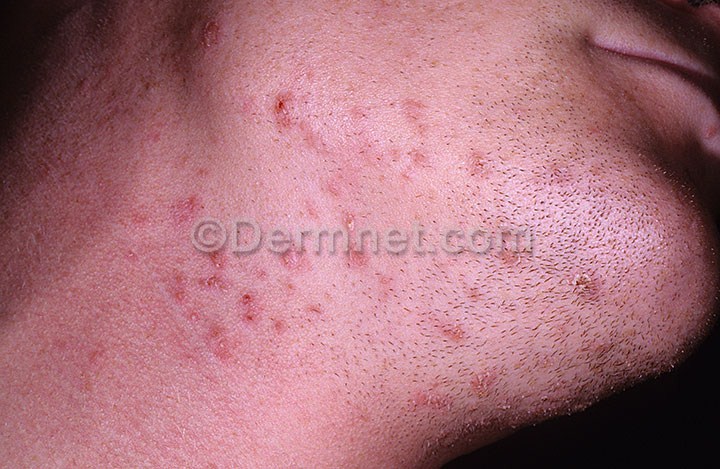
Disease: Cellulitis Impetigo and other Bacterial Infections